\begin{tikzpicture}[>=Stealth, scale=1.2]

    % 1. 定义基本参数（可根据具体题目数值调整 $a$ 和 $b$）
    \def\a{3}    % 长半轴
    \def\b{1.8}  % 短半轴
    \pgfmathsetmacro{\c}{sqrt(\a*\a - \b*\b)} % 焦距 c

    % 2. 绘制坐标轴
    \draw[->, thick] (-4, 0) -- (4, 0) node[below] {$x$};
    \draw[->, thick] (0, -2.5) -- (0, 2.5) node[left] {$y$};
    \node[below left] at (0, 0) {$O$};

    % 3. 绘制椭圆
    \draw[thick] (0,0) ellipse ({\a} and {\b});

    % 4. 定义关键点坐标
    \coordinate (F1) at (-\c, 0);
    \coordinate (F2) at (\c, 0);
    \coordinate (M) at ({0.75*\a}, {sqrt(1-0.75*0.75)*\b}); % 落在椭圆上的点 M
    \coordinate (N) at ({0.2*\a}, {-sqrt(1-0.2*0.2)*\b});   % 落在椭圆上的点 N

    % 5. 计算交点 P, Q (假设 P 为 MF1 与 y轴交点，也可根据解析式微调)
    % 这里使用 TikZ 的 intersection 技术确定位点
    \path[name path=MF1] (M) -- (F1);
    \path[name path=yaxis] (0, -2.5) -- (0, 2.5);
    \path[name intersections={of=MF1 and yaxis, by=P}];

    \path[name path=NF1] (N) -- (F1);
    \path[name intersections={of=NF1 and yaxis, by=Q}];

    % 6. 定义重心或比例点 G1, G2 (图中位于连线上)
    \coordinate (G1) at ($(M)!0.5!(F2)$); % 示例取中点
    \coordinate (G2) at ($(N)!0.6!(O)$);  % 示例位置

    % 7. 绘制连线
    \draw (F1) -- (M) -- (F2) -- (N) -- (F1); % 连接四边形 MF2NF1 的部分边
    \draw (M) -- (O);                         % 射线 MO
    \draw (N) -- (O);                         % 射线 NO
    \draw (P) -- (F2);                        % 线段 PF2
    \draw (Q) -- (F2);                        % 线段 QF2
    \draw (G1) -- (O);                        % 线段 G1O

    % 8. 标注点名称
    \node[below left] at (F1) {$F_1$};
    \node[below right] at (F2) {$F_2$};
    \node[above right] at (M) {$M$};
    \node[below] at (N) {$N$};
    \node[above right] at (P) {$P$};
    \node[below left] at (Q) {$Q$};
    \node[above] at (G1) {$G_1$};
    \node[right] at (G2) {$G_2$};

\end{tikzpicture}
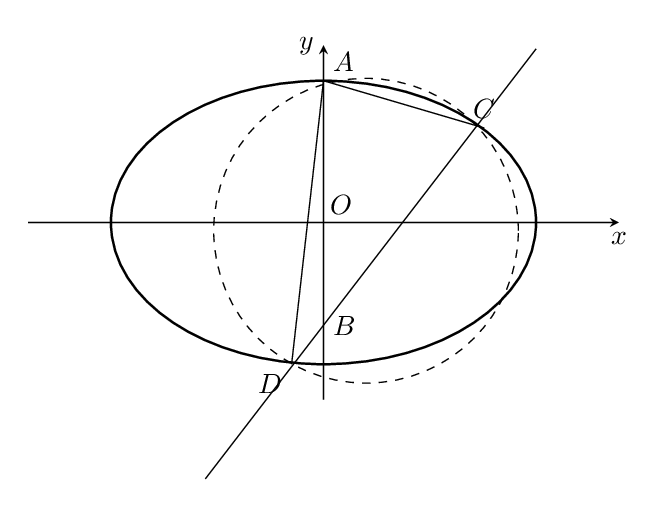
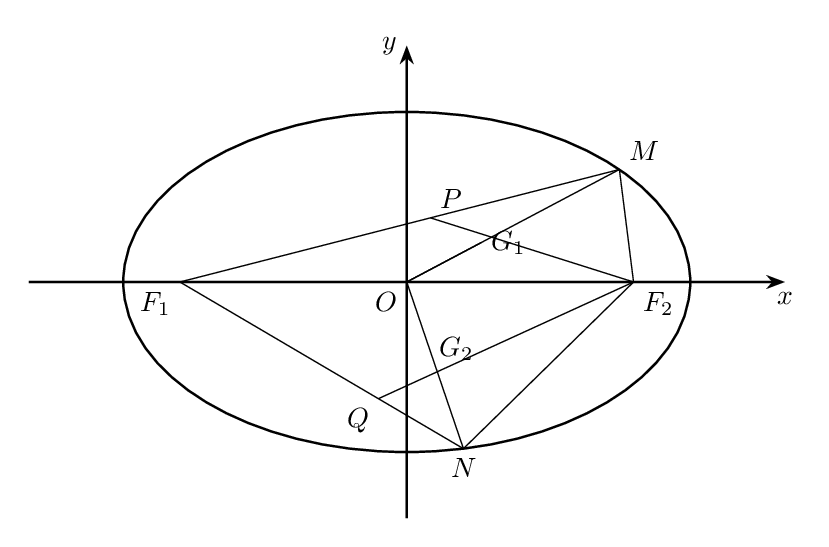
【解答】
\begin{tikzpicture}[>=Stealth, scale=1.2]

    % 1. 定义基本参数（可根据具体题目数值调整 $a$ 和 $b$）
    \def\a{3}    % 长半轴
    \def\b{1.8}  % 短半轴
    \pgfmathsetmacro{\c}{sqrt(\a*\a - \b*\b)} % 焦距 c

    % 2. 绘制坐标轴
    \draw[->, thick] (-4, 0) -- (4, 0) node[below] {$x$};
    \draw[->, thick] (0, -2.5) -- (0, 2.5) node[left] {$y$};
    \node[below left] at (0, 0) {$O$};

    % 3. 绘制椭圆
    \draw[thick] (0,0) ellipse ({\a} and {\b});

    % 4. 定义关键点坐标
    \coordinate (F1) at (-\c, 0);
    \coordinate (F2) at (\c, 0);
    \coordinate (M) at ({0.75*\a}, {sqrt(1-0.75*0.75)*\b}); % 落在椭圆上的点 M
    \coordinate (N) at ({0.2*\a}, {-sqrt(1-0.2*0.2)*\b});   % 落在椭圆上的点 N

    % 5. 计算交点 P, Q (假设 P 为 MF1 与 y轴交点，也可根据解析式微调)
    % 这里使用 TikZ 的 intersection 技术确定位点
    \path[name path=MF1] (M) -- (F1);
    \path[name path=yaxis] (0, -2.5) -- (0, 2.5);
    \path[name intersections={of=MF1 and yaxis, by=P}];

    \path[name path=NF1] (N) -- (F1);
    \path[name intersections={of=NF1 and yaxis, by=Q}];

    % 6. 定义重心或比例点 G1, G2 (图中位于连线上)
    \coordinate (G1) at ($(M)!0.5!(F2)$); % 示例取中点
    \coordinate (G2) at ($(N)!0.6!(O)$);  % 示例位置

    % 7. 绘制连线
    \draw (F1) -- (M) -- (F2) -- (N) -- (F1); % 连接四边形 MF2NF1 的部分边
    \draw (M) -- (O);                         % 射线 MO
    \draw (N) -- (O);                         % 射线 NO
    \draw (P) -- (F2);                        % 线段 PF2
    \draw (Q) -- (F2);                        % 线段 QF2
    \draw (G1) -- (O);                        % 线段 G1O

    % 8. 标注点名称
    \node[below left] at (F1) {$F_1$};
    \node[below right] at (F2) {$F_2$};
    \node[above right] at (M) {$M$};
    \node[below] at (N) {$N$};
    \node[above right] at (P) {$P$};
    \node[below left] at (Q) {$Q$};
    \node[above] at (G1) {$G_1$};
    \node[right] at (G2) {$G_2$};

\end{tikzpicture}